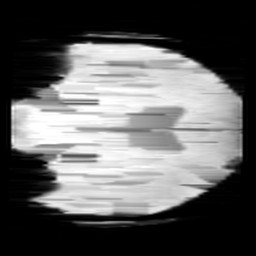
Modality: minIP
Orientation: coronal
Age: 13
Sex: female
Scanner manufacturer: siemens
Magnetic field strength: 3 T
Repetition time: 0.027 s
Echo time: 0.02 s